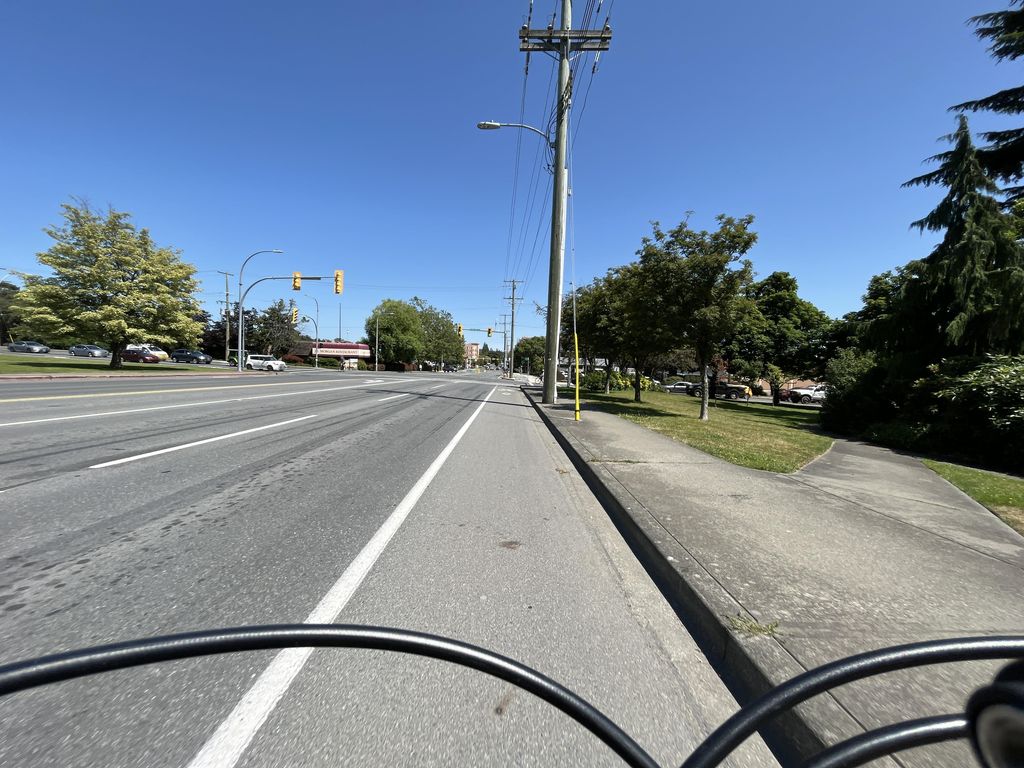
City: victoria